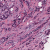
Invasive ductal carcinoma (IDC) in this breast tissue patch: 1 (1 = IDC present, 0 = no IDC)